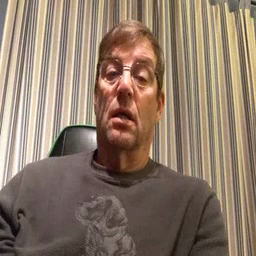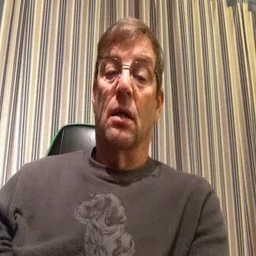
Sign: stairs